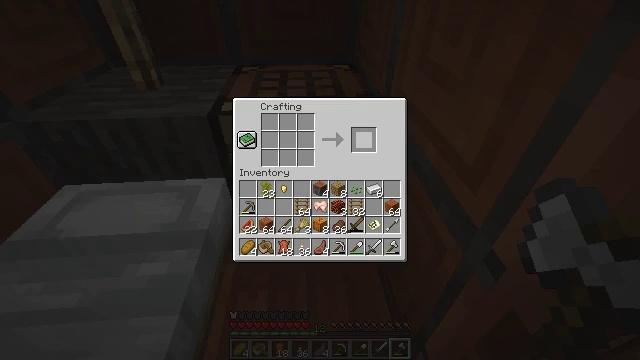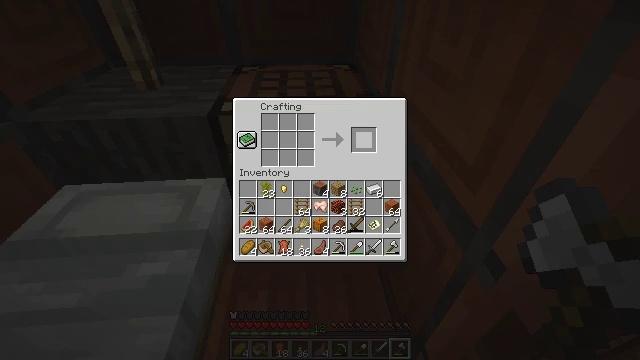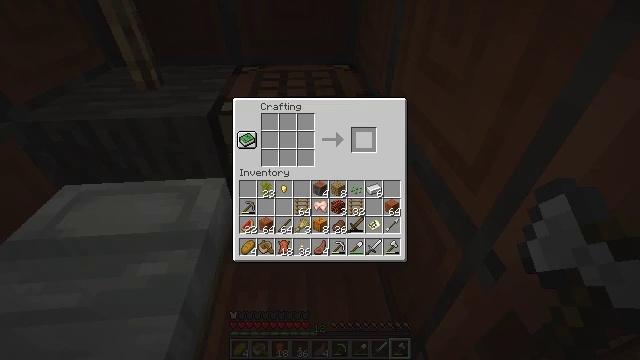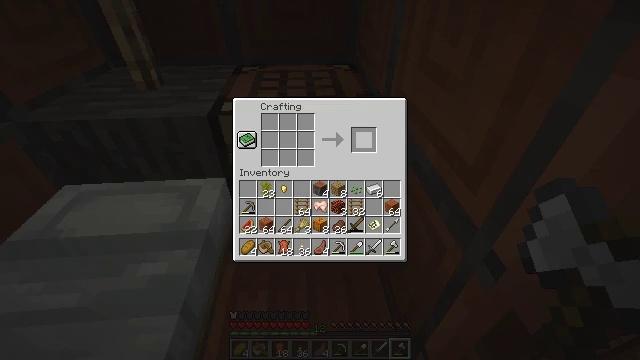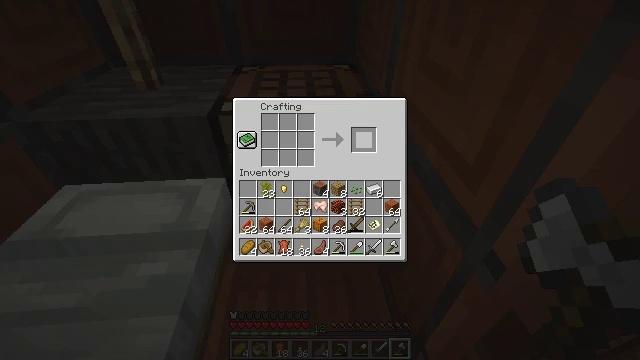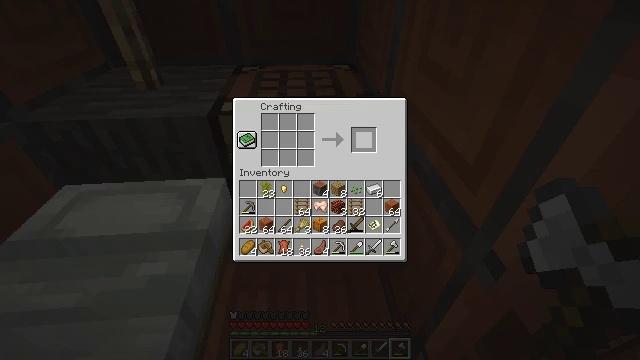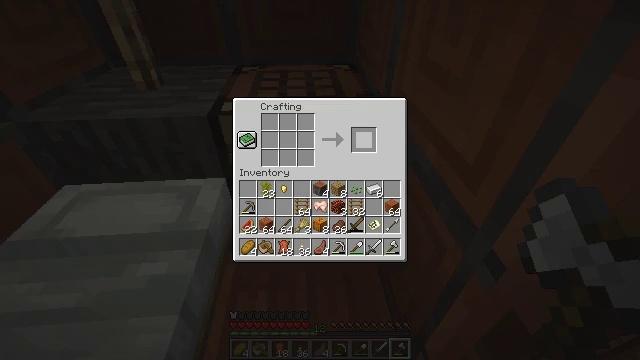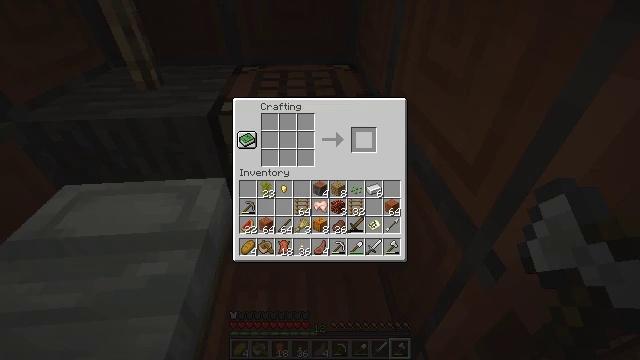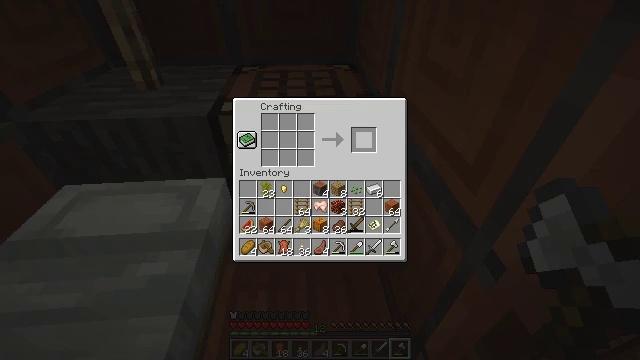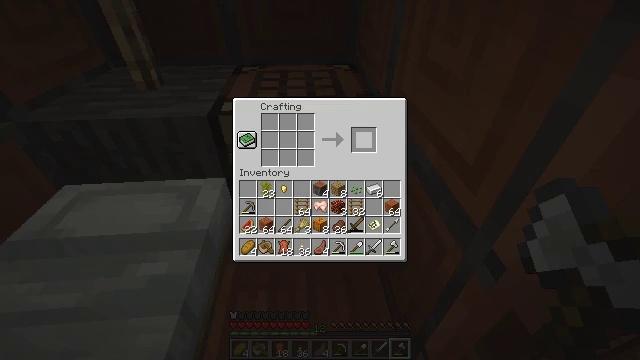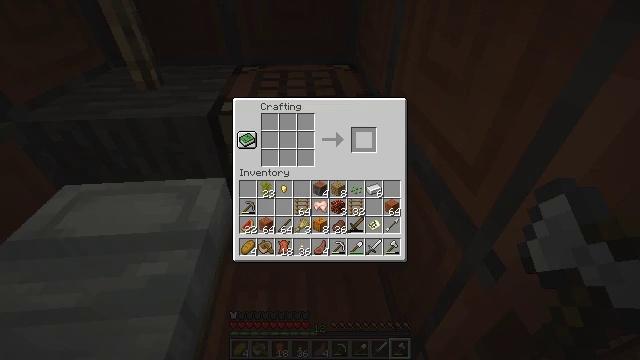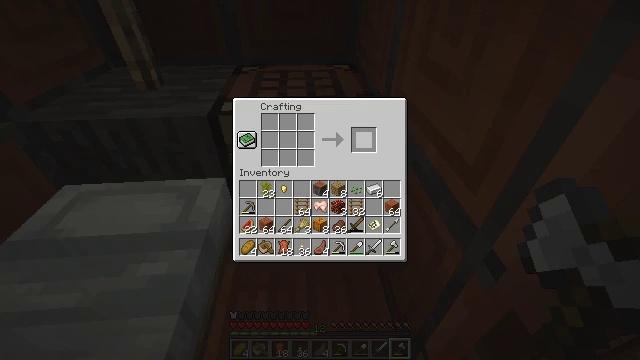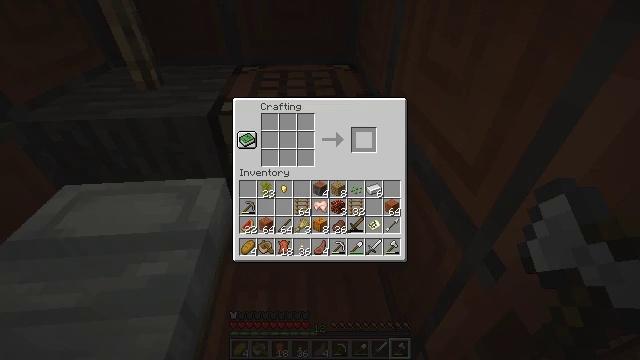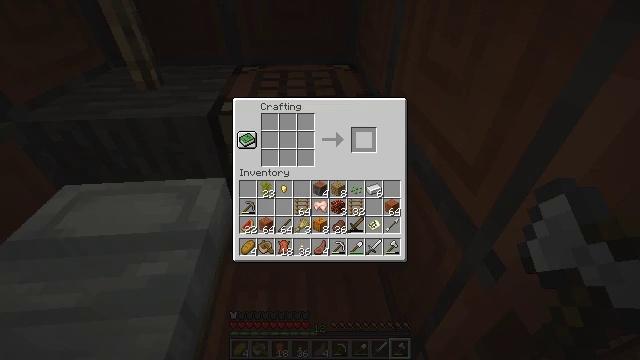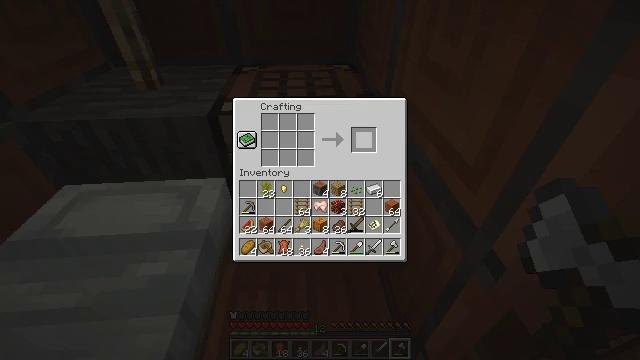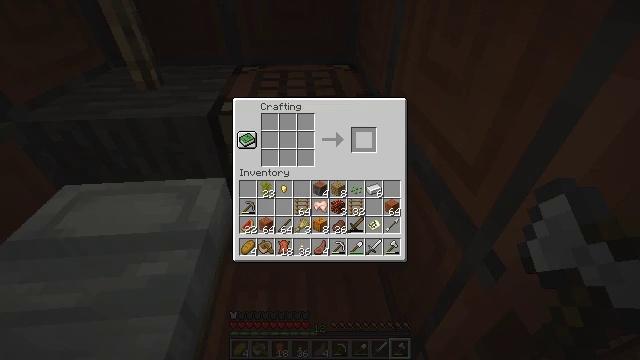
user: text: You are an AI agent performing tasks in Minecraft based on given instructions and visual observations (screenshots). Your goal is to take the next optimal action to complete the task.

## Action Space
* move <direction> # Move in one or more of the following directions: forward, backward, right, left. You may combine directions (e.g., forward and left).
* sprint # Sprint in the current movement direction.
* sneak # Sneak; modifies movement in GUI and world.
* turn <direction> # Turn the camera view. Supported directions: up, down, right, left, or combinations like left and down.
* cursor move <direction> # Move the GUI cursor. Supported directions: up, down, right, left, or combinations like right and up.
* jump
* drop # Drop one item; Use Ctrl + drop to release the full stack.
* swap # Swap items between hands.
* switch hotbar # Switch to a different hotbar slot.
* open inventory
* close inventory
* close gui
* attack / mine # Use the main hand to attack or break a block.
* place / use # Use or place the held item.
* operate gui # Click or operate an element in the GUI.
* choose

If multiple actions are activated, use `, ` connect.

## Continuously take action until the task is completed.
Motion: motion action
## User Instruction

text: Dismantle the red bed.
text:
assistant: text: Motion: sneak, open gui
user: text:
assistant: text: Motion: sneak
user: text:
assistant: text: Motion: sneak
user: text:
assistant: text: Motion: sneak
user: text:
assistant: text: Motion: sneak
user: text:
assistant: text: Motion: sneak
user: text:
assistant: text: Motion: sneak
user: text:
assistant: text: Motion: sneak
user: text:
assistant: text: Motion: no_op
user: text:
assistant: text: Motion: no_op
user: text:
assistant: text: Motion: no_op
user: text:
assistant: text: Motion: no_op
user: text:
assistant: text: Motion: no_op
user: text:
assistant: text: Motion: no_op
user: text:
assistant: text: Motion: no_op
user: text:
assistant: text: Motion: no_op
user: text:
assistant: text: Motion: no_op
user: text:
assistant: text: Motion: no_op
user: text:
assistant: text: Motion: no_op
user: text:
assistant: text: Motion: no_op
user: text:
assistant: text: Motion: no_op
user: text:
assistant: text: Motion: no_op
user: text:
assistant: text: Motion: no_op
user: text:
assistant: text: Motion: no_op
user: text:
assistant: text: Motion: close gui
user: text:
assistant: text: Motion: no_op
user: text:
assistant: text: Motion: no_op
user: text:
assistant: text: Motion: turn right and down
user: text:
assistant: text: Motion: turn right and down
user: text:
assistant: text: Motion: turn right and up